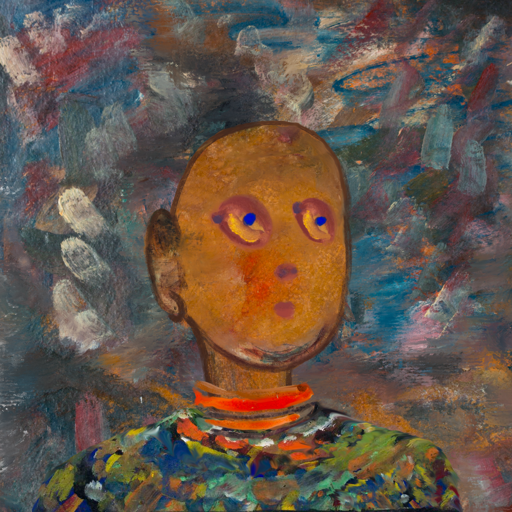
Background: Boggyland, Head And Neck Side: Pipe, Face Side: Mother_And_Son_Son, Bust: An_Impression, Hair Side: Blank, Head Accessory: Blank, Second Necklace: Blank, Necklace: Experience, Baby: Blank